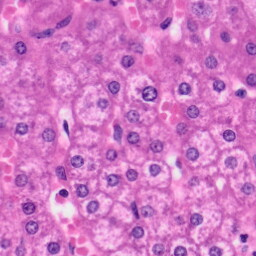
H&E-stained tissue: Liver